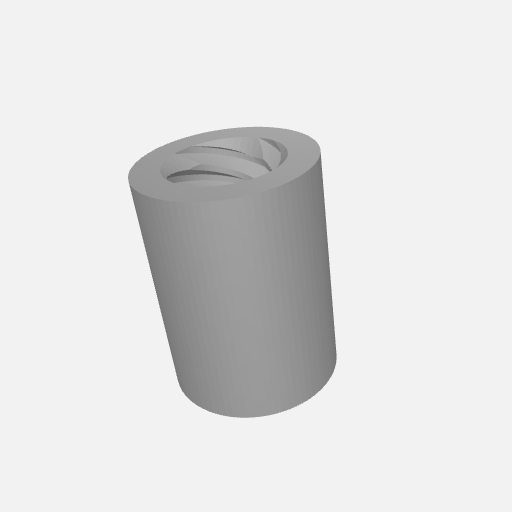
Part: LeadScrewBarrelNut